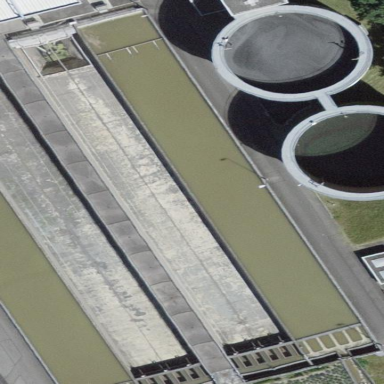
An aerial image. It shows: Body of wastewater.